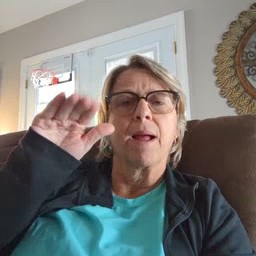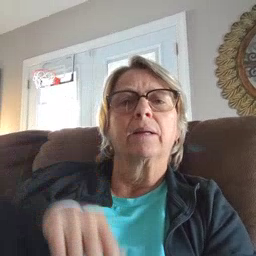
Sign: bye